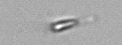
Label: Calciopappus